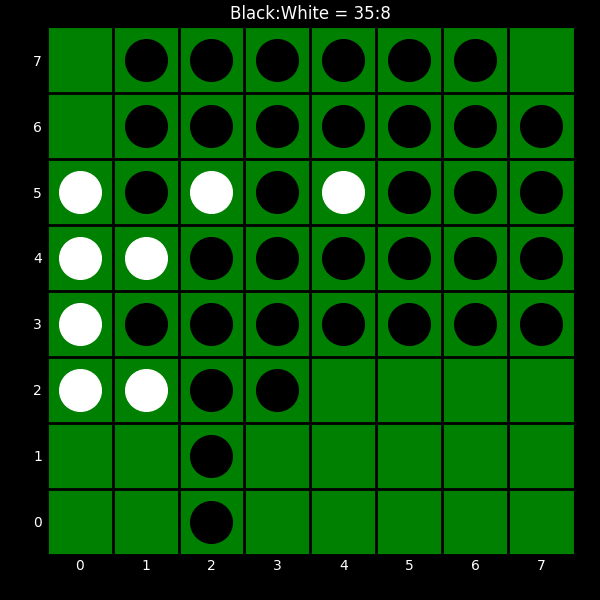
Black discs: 35
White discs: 8